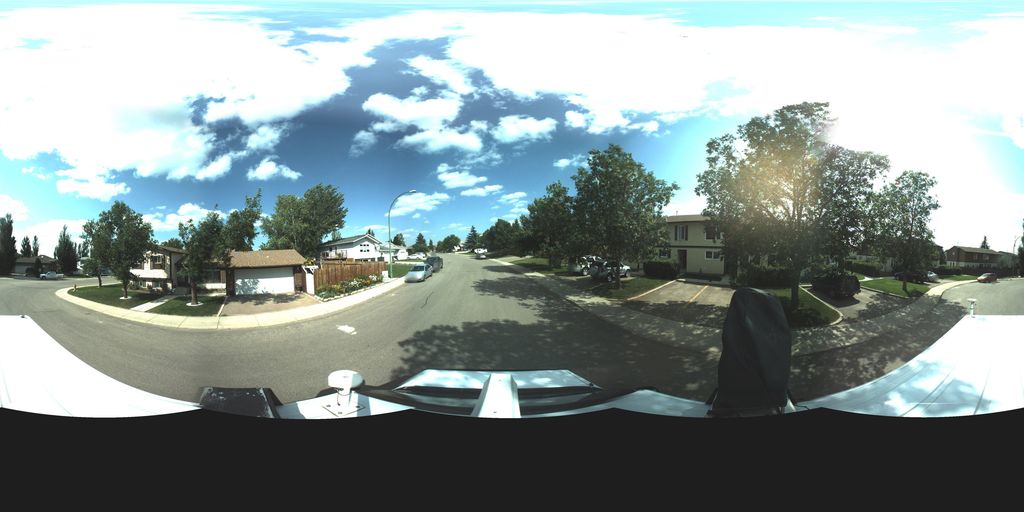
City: saskatoon